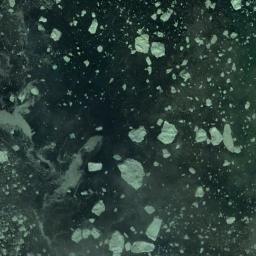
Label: sea_ice